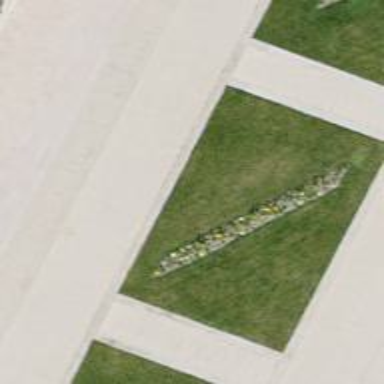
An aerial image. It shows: Flowerbed that is used for landscaping or gardening purposes.